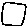
Label: square